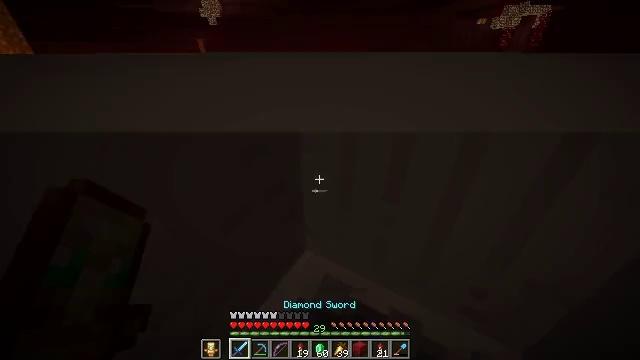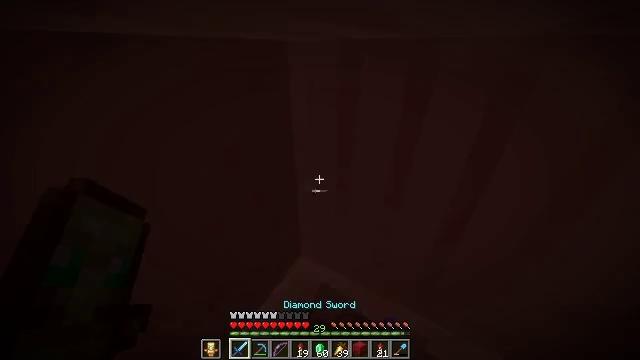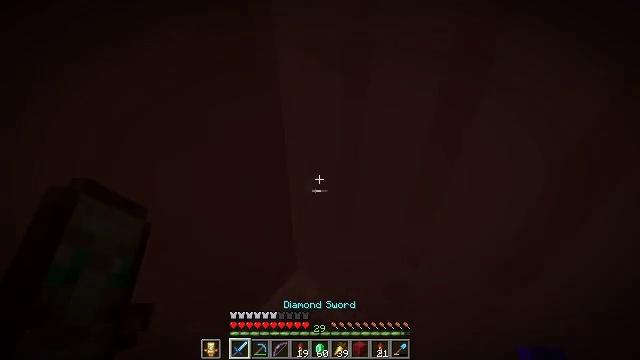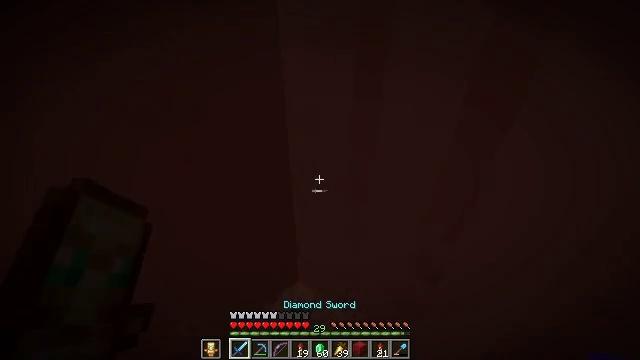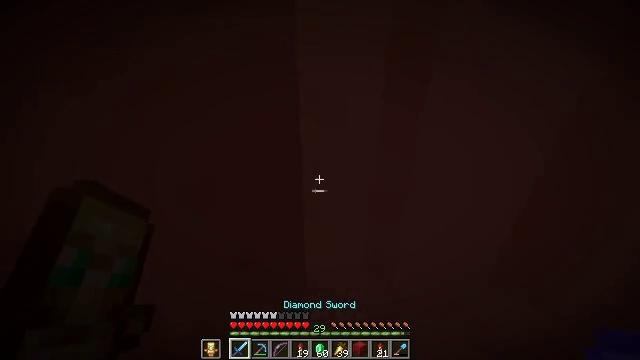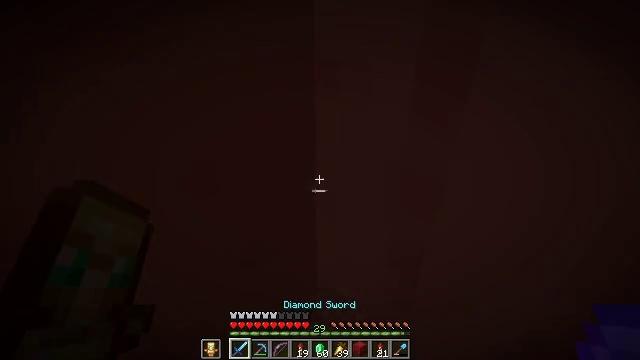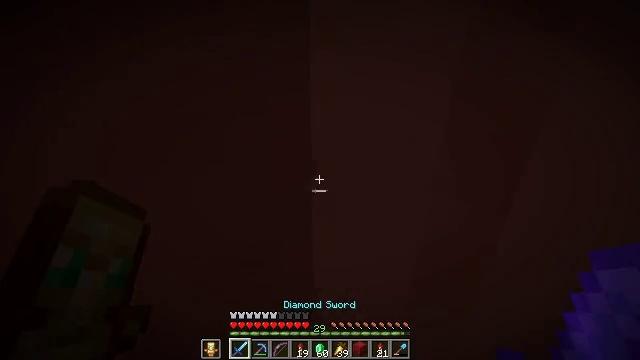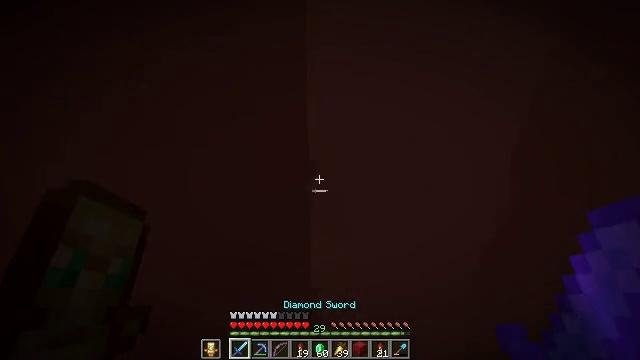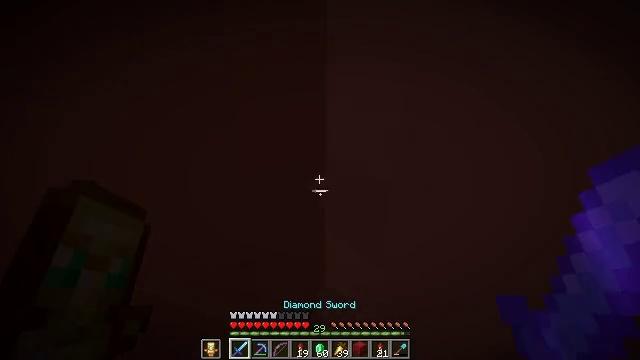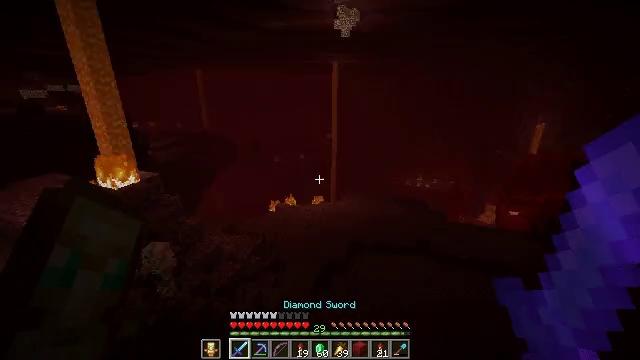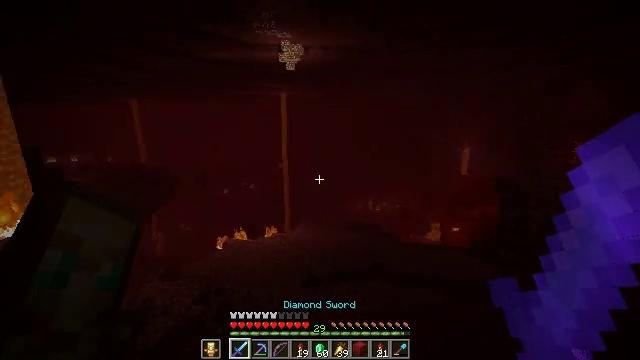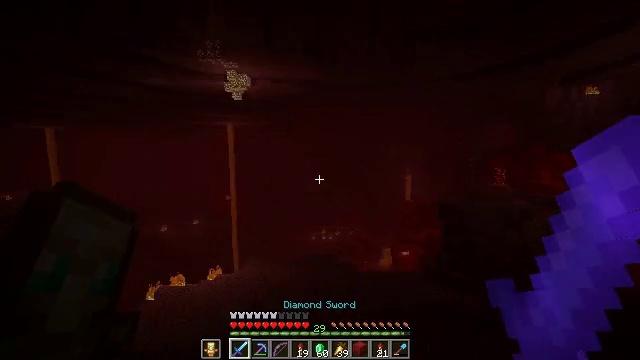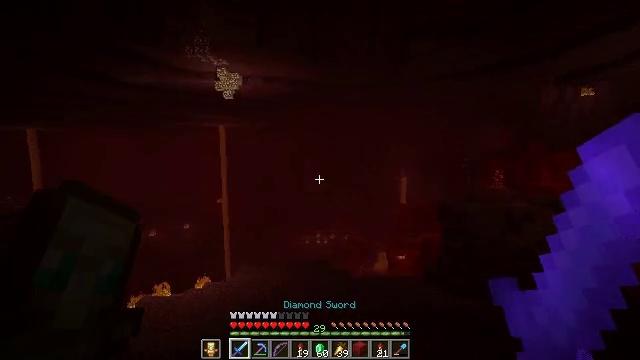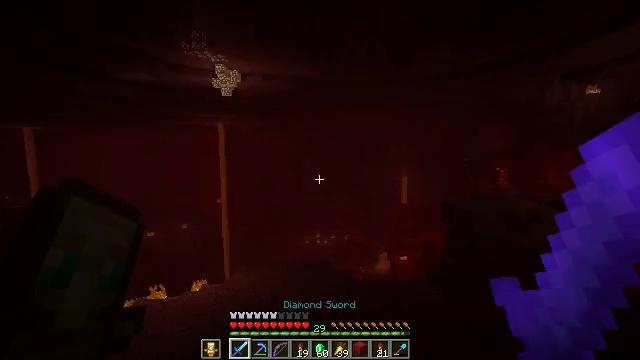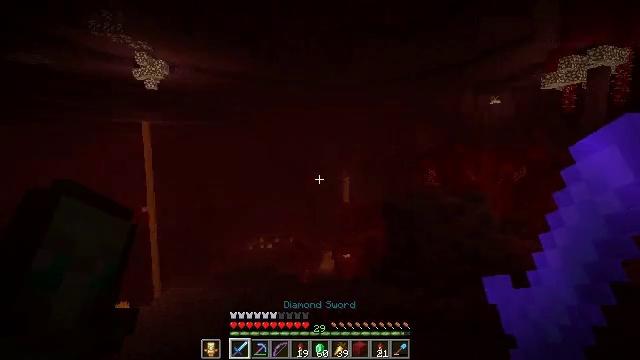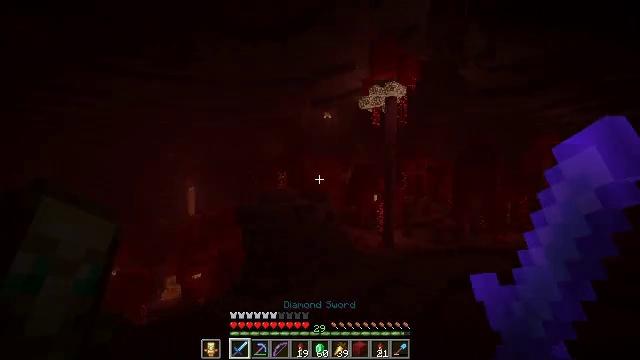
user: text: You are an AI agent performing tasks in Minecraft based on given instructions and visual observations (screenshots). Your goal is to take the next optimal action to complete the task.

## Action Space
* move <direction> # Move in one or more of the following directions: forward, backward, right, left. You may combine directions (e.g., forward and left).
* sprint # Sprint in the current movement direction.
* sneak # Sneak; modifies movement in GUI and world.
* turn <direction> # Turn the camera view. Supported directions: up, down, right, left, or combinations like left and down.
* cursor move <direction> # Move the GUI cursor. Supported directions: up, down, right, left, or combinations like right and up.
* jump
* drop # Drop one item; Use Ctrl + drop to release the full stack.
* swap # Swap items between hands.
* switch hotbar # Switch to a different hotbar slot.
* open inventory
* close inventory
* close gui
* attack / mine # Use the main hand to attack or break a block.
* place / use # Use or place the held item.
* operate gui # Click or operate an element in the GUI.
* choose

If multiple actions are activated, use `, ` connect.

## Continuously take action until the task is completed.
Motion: motion action
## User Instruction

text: Defeat the ghast.
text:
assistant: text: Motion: move forward
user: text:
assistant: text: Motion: move forward, turn left and down
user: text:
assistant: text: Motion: move forward, turn left
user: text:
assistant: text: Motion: move forward, turn left and up
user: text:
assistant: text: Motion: move forward, turn left and up
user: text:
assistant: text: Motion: move forward, turn left and up
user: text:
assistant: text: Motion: move forward, turn left and up
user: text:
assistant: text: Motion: move forward, turn left and up
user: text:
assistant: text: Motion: move forward, turn right and up
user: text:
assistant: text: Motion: move forward, turn right and up
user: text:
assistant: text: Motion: move forward, turn right and up
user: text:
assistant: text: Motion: move forward and move left, turn right
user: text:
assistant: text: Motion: move forward and move left
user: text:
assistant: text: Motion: move forward and move left, turn right
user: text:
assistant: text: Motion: move forward and move left, turn right and up
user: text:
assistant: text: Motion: move forward and move left, turn right and up
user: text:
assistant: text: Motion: move forward and move left, turn right and up, attack / mine
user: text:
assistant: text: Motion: move forward and move left, turn right, attack / mine
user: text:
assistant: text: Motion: move forward, turn right, attack / mine
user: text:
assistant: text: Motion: move forward, turn right and down, attack / mine
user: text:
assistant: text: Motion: move forward, turn right and down
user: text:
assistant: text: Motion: move forward
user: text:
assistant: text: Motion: move forward
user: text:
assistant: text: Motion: move forward, turn left and up
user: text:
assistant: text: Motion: move forward, turn left
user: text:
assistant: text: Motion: move forward, turn left and up
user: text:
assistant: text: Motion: move forward, turn left and up
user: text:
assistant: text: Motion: move forward, turn left and up
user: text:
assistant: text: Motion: move forward, turn left and down
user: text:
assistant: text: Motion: move forward, turn left and down, attack / mine